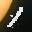
Label: 1